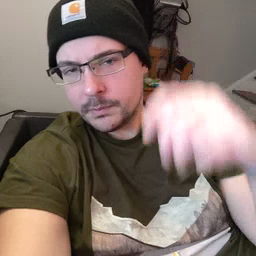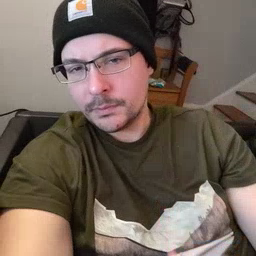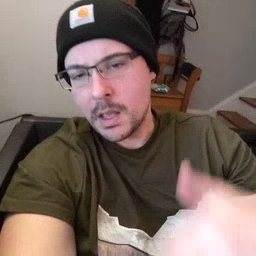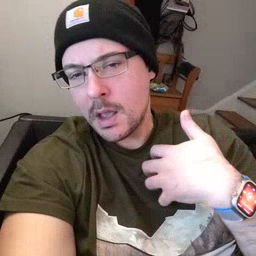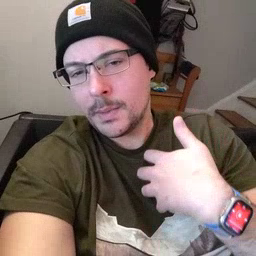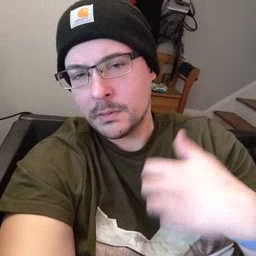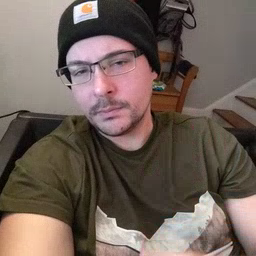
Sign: animal